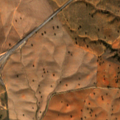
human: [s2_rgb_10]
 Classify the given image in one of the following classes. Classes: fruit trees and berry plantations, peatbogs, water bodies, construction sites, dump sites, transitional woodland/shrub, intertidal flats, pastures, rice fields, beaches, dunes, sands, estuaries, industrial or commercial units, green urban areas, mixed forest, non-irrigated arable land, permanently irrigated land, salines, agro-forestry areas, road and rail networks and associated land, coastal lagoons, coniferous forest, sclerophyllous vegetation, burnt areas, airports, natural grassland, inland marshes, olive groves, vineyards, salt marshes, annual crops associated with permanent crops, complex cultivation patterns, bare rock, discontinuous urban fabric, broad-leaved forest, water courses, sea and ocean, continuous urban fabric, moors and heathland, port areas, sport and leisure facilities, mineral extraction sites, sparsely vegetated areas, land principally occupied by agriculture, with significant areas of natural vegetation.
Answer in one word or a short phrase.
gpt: non-irrigated arable land, olive groves, agro-forestry areas